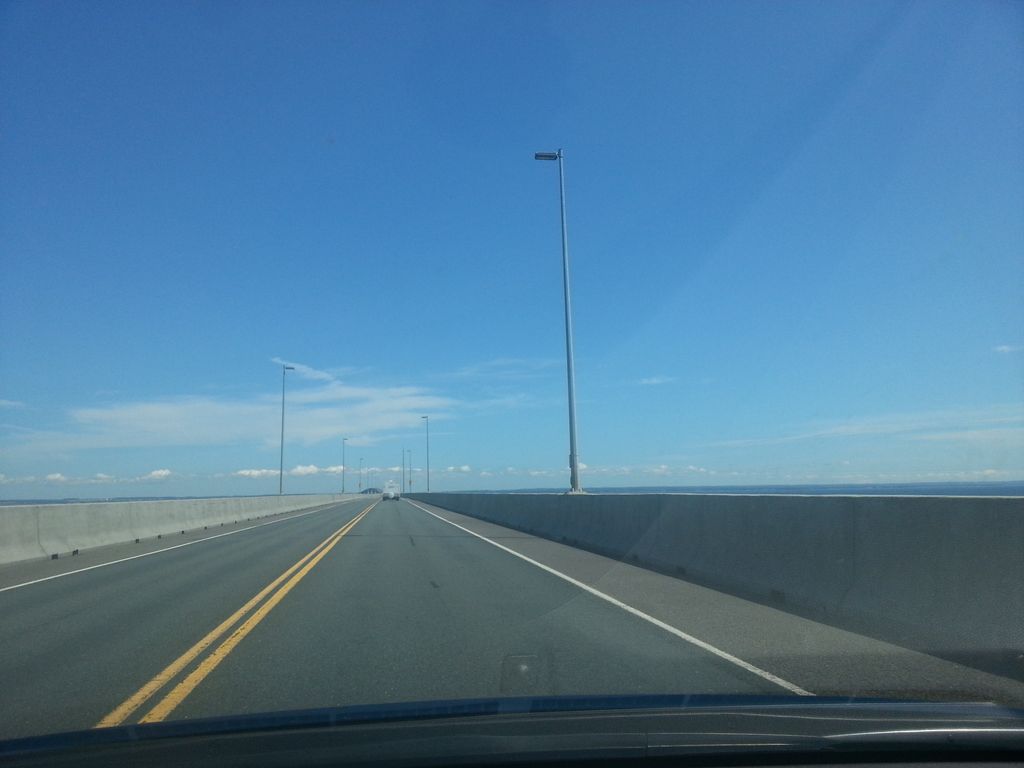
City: charlottetown